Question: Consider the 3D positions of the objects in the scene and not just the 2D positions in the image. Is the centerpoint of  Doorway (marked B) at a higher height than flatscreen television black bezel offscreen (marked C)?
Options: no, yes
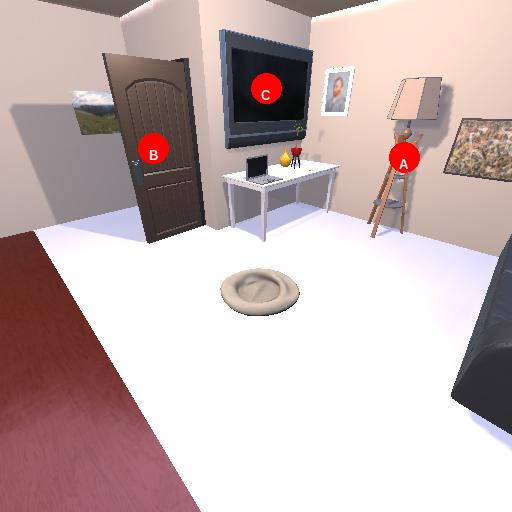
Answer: no